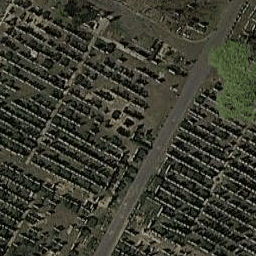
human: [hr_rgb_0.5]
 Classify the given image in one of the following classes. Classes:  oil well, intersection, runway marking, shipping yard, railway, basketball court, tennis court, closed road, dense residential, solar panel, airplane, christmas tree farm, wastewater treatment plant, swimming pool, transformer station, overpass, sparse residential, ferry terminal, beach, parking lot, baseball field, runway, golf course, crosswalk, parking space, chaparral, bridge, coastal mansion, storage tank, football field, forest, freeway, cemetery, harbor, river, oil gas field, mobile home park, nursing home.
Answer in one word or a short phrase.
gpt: cemetery